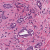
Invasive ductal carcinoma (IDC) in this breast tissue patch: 0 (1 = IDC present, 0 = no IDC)